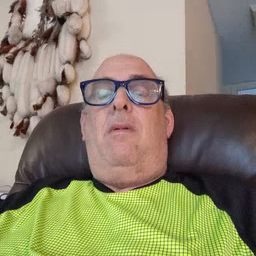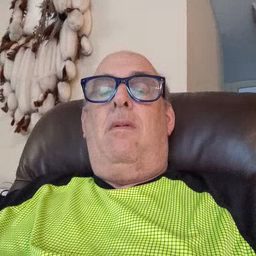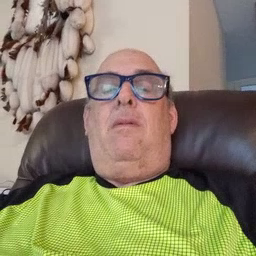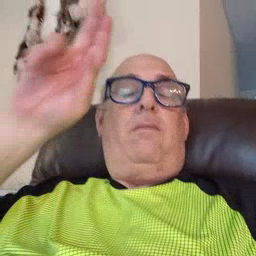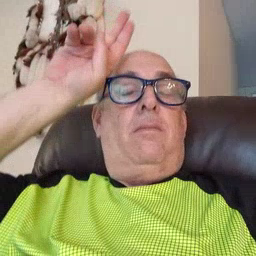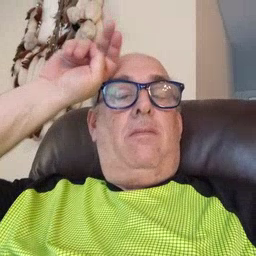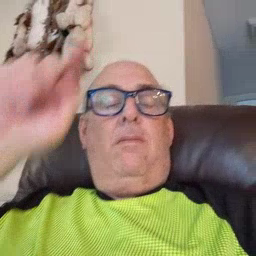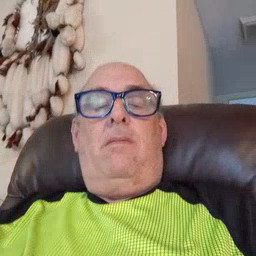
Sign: horse